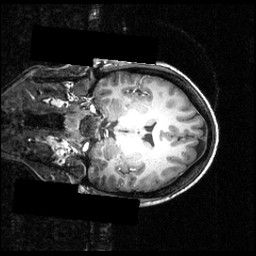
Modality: T1w
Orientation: coronal
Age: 22
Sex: female
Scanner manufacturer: siemens
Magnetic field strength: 3.951 T
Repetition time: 1.5 s
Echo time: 0.00335 s